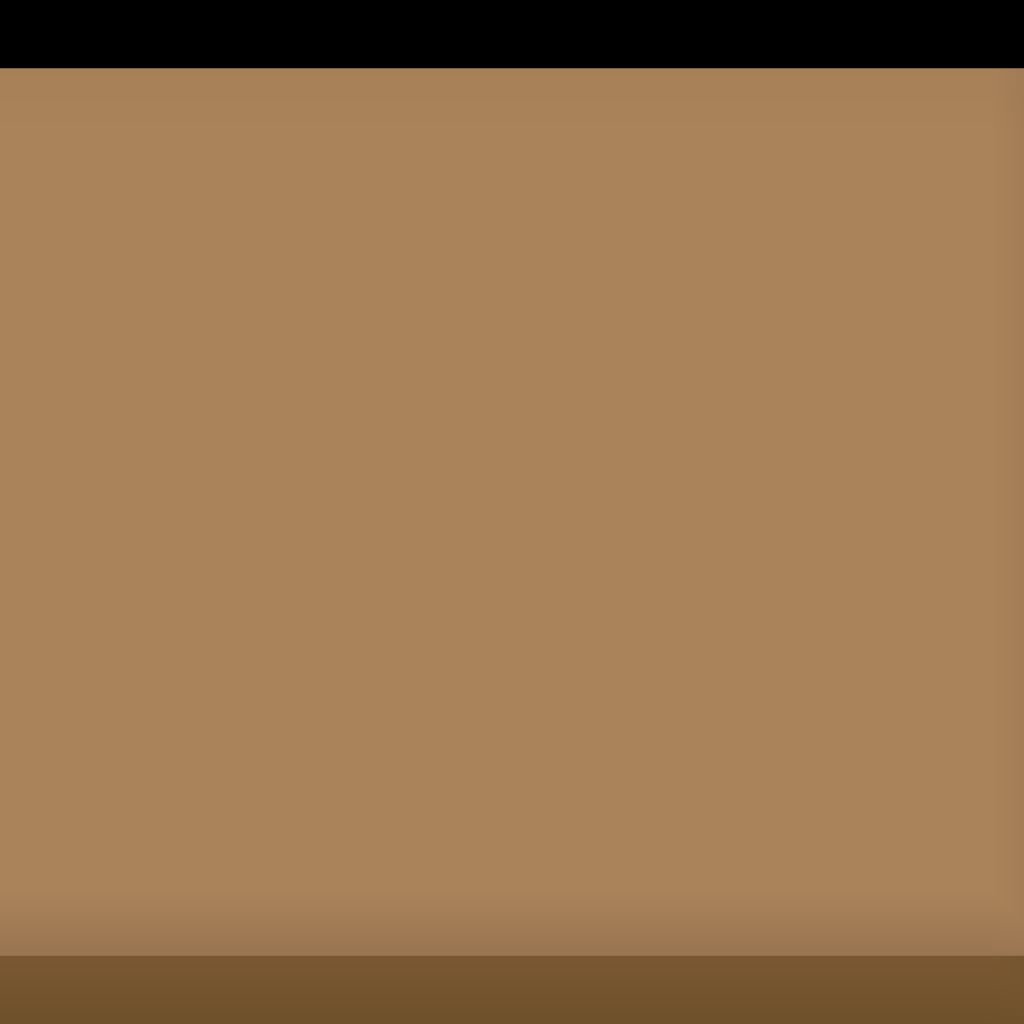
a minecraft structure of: The Cat Walk bad low quality